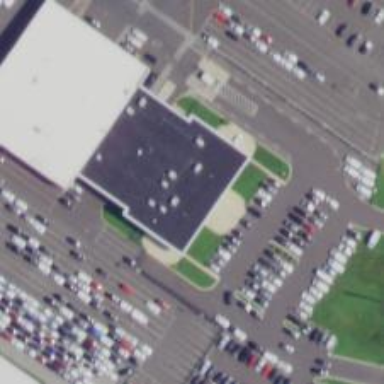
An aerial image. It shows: Car rental service.